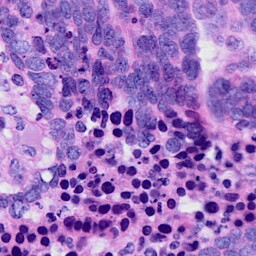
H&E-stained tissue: Ovarian